Question: In the report I am building I have 2 data sets: one gives me, per user, per day, the total amount in that status; the other one gives me, per user, how many days in the date range the user actually showed up at work. Each of these data sets comes from its respective stored procedure. See screenshot.
The problem I have is that I need to report not the total time in status per user, but the average per day. So in the screenshot you can see that one user has 5 entries for 5 days worked and the other one has 3 entries for 4 days worked. simply because in one of those 4 days he didn't had that status at all.
I tried adding a calculated field to my "status" data set by using the lookup() function but it kept on giving me errors, which makes me think I don't quite know how to use it.
I also tried using group variables, and I was able to define it under group properties, but it never come up as an option to be used when writing an expression.
Any ideas using lookup(), variables or otherwise?

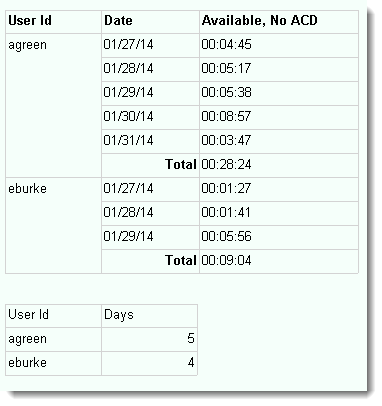
Answer: You're on the right track. Sounds like the <URL> is exactly what you want.
Instead of trying to add the calculated field to the dataset, try putting it directly in the report item where you want this displayed.
Something along these lines should work:
'''
=SUM(Fields!Available.Value)
/ Lookup(Fields!UserId.Value, Fields!UserId.Value, Fields!Days.Value , "NameOfDaysDataset")
'''
If this isn't working, please post a few more details of your data sets, field names, and where you need this to appear.